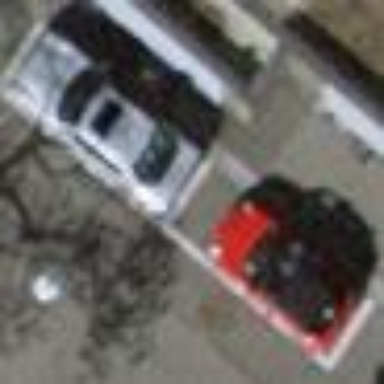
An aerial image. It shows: Parking lane for vehicles.